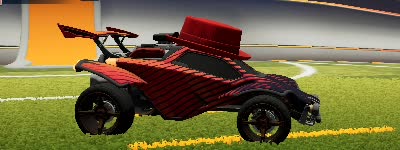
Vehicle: octane